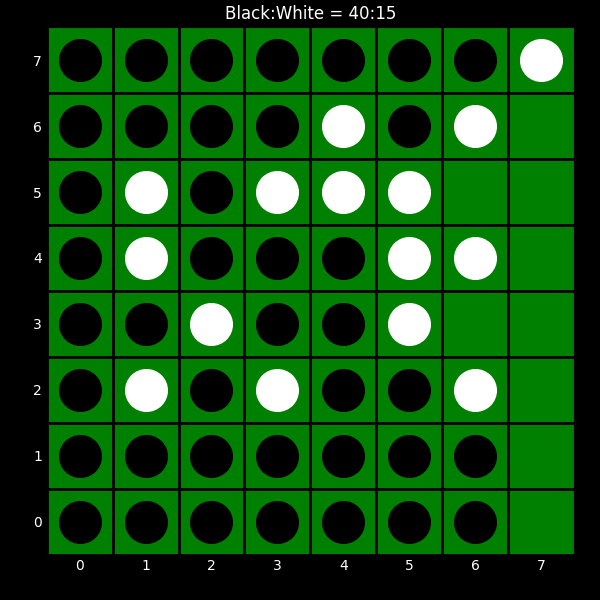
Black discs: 40
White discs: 15